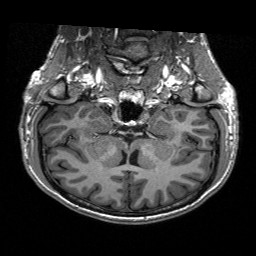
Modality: T1w
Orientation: sagittal
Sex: male
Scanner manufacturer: siemens
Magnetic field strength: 3 T
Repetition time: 2.3 s
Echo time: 0.00197 s